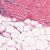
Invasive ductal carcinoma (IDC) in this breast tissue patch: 1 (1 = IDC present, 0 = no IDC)